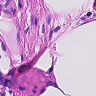
Metastatic tissue present: no